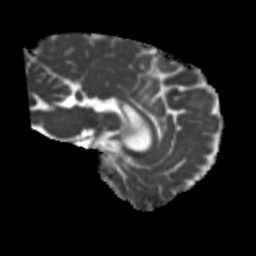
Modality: MD
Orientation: sagittal
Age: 44
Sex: female
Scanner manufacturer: siemens
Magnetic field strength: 3 T
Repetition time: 5.25 s
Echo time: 0.08 s